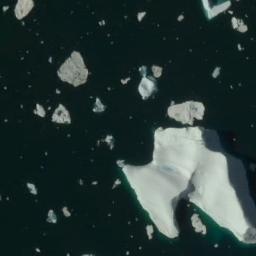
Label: sea_ice